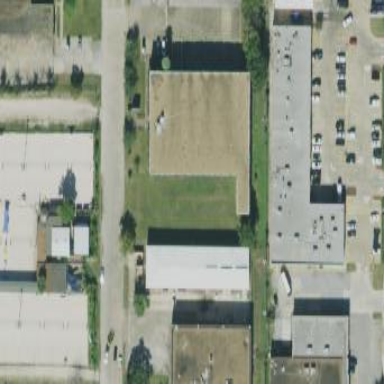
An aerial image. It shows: Building.